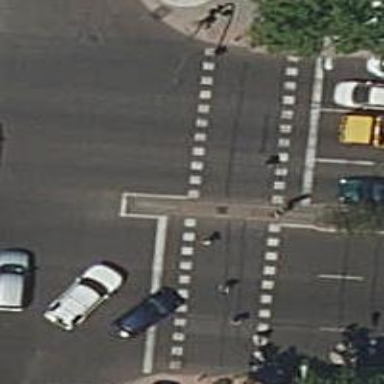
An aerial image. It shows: Road crossing with traffic signals.